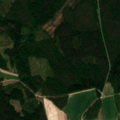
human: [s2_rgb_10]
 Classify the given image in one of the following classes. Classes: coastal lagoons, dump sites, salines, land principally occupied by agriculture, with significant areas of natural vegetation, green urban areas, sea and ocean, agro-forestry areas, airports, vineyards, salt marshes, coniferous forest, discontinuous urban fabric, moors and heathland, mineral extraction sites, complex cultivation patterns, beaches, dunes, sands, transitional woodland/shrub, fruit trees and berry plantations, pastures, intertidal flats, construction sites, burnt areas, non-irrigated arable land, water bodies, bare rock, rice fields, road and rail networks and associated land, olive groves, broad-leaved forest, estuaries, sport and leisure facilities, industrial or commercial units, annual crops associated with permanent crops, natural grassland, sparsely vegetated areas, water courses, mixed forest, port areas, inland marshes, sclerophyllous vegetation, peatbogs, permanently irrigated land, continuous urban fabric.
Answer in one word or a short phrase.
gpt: non-irrigated arable land, land principally occupied by agriculture, with significant areas of natural vegetation, coniferous forest, mixed forest, transitional woodland/shrub